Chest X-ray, AP view. Patient: 45 years old, sex F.
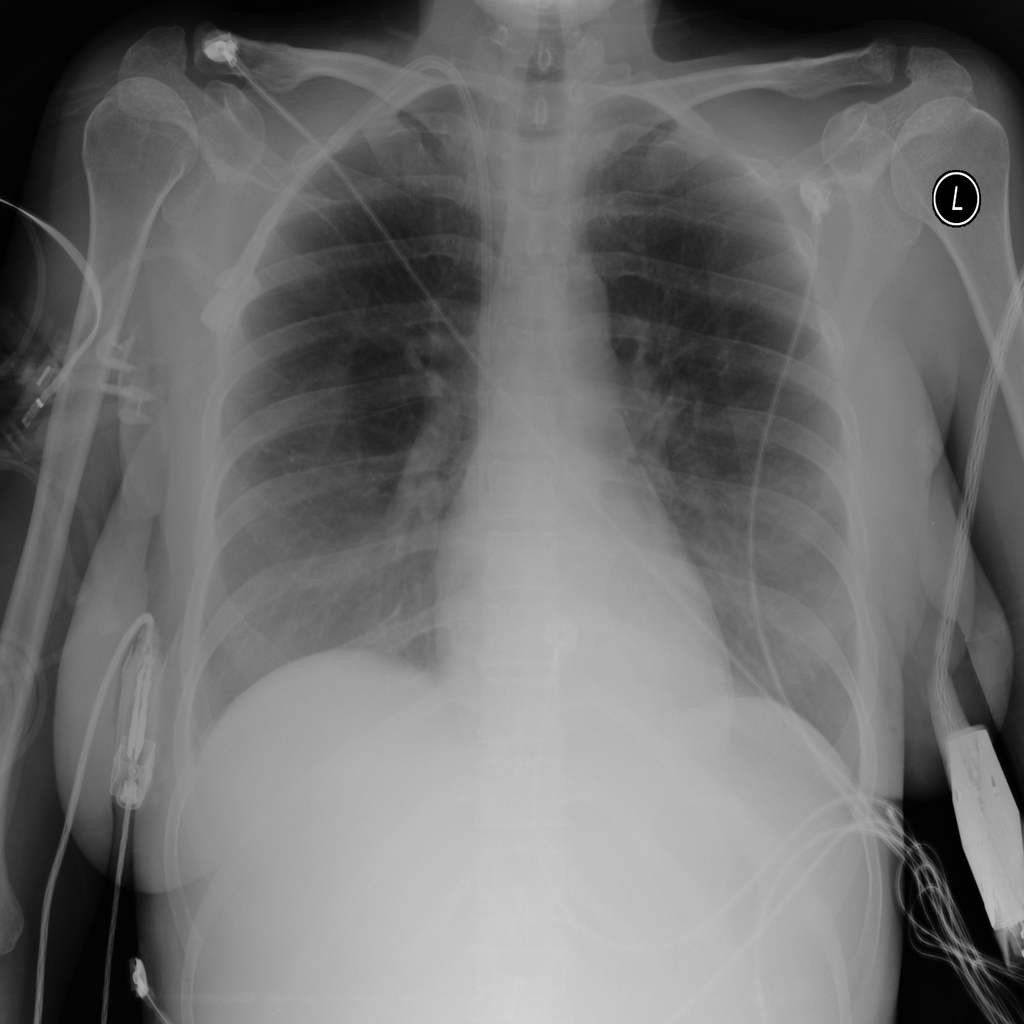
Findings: Consolidation, Effusion